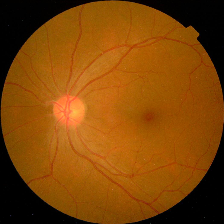
Diabetic retinopathy grade: No DR